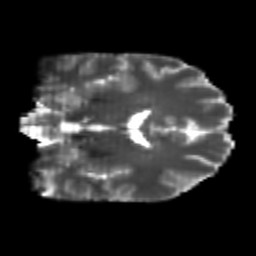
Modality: T2w
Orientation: coronal
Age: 25
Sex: male
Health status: healthy
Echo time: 0.074 s